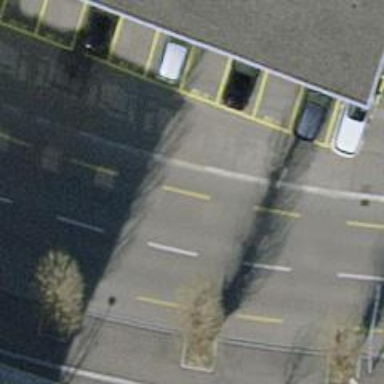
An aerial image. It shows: Residential road with asphalt surface. The road has sidewalks on both sides and designated cycle lane.